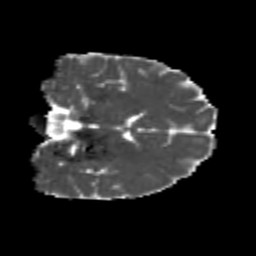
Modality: MD
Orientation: coronal
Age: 20
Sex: male
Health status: healthy
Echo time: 0.074 s